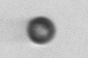
Label: bead